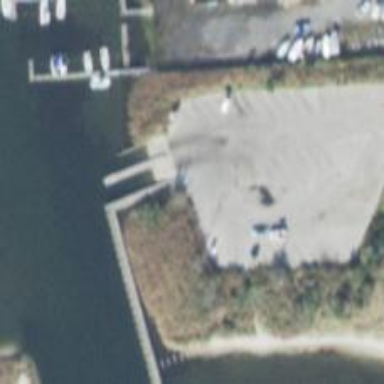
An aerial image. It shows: Slipway on leisure land.